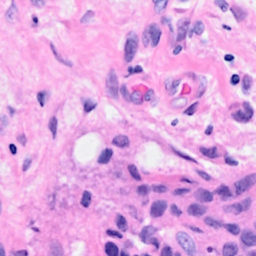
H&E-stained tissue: Breast